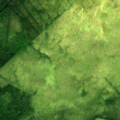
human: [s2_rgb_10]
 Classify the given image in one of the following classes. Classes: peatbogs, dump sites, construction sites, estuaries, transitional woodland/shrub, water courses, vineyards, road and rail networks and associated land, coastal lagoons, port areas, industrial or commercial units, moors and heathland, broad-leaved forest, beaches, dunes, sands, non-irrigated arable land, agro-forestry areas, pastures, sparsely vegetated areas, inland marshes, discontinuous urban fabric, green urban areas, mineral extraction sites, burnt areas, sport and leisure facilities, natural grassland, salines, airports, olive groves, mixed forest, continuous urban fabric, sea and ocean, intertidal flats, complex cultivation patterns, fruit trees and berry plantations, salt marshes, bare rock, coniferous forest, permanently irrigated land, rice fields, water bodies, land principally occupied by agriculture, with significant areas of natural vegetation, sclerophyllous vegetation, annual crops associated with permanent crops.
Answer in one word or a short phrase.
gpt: non-irrigated arable land, coniferous forest, mixed forest, transitional woodland/shrub, peatbogs